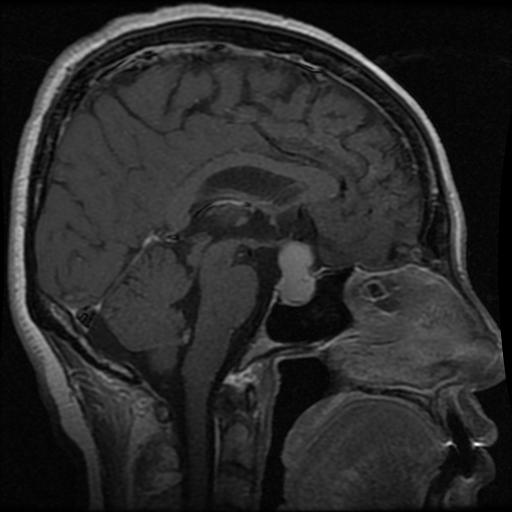
Label: pituitary